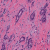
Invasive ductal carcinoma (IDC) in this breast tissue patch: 1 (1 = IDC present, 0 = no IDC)